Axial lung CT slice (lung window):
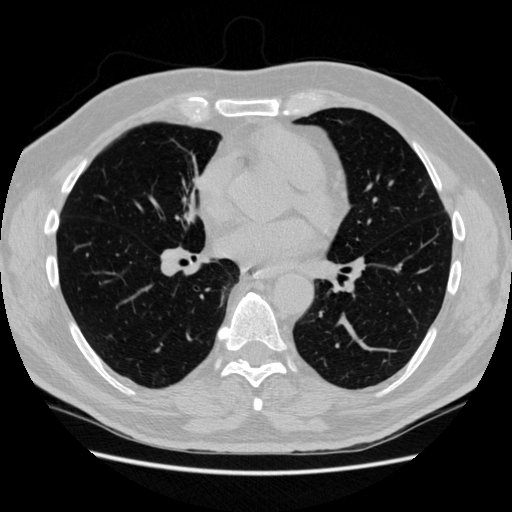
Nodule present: no